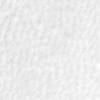
Label: no_change